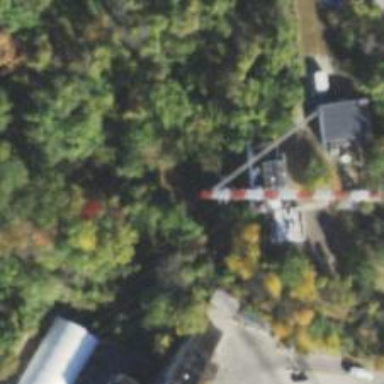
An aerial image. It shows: Mast structure.